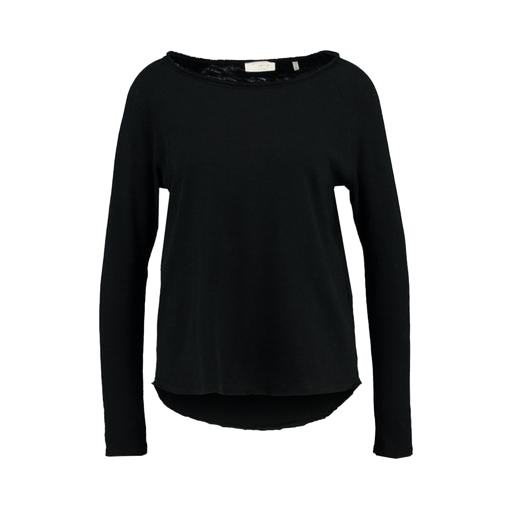
black women's long sleeve t-shirt, long-sleeve t-shirt only macy, black slub jersey long sleeve, white background